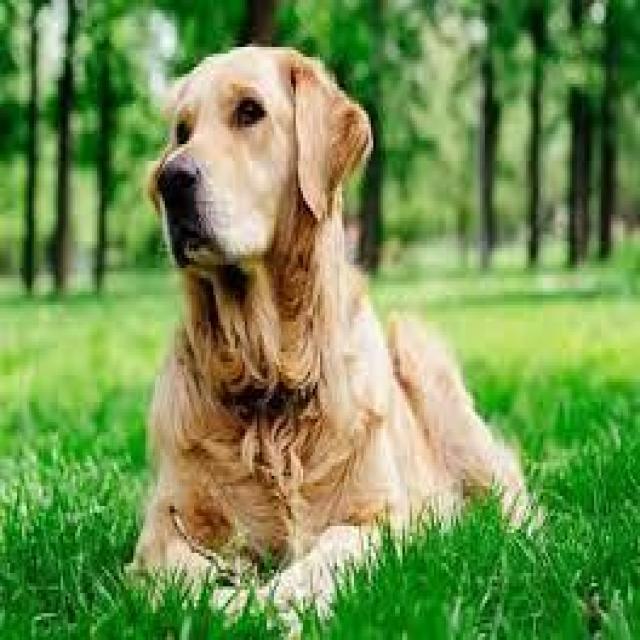
Healthy canine skin — no visible lesions, inflammation, or abnormalities. The skin and coat appear normal.